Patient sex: M
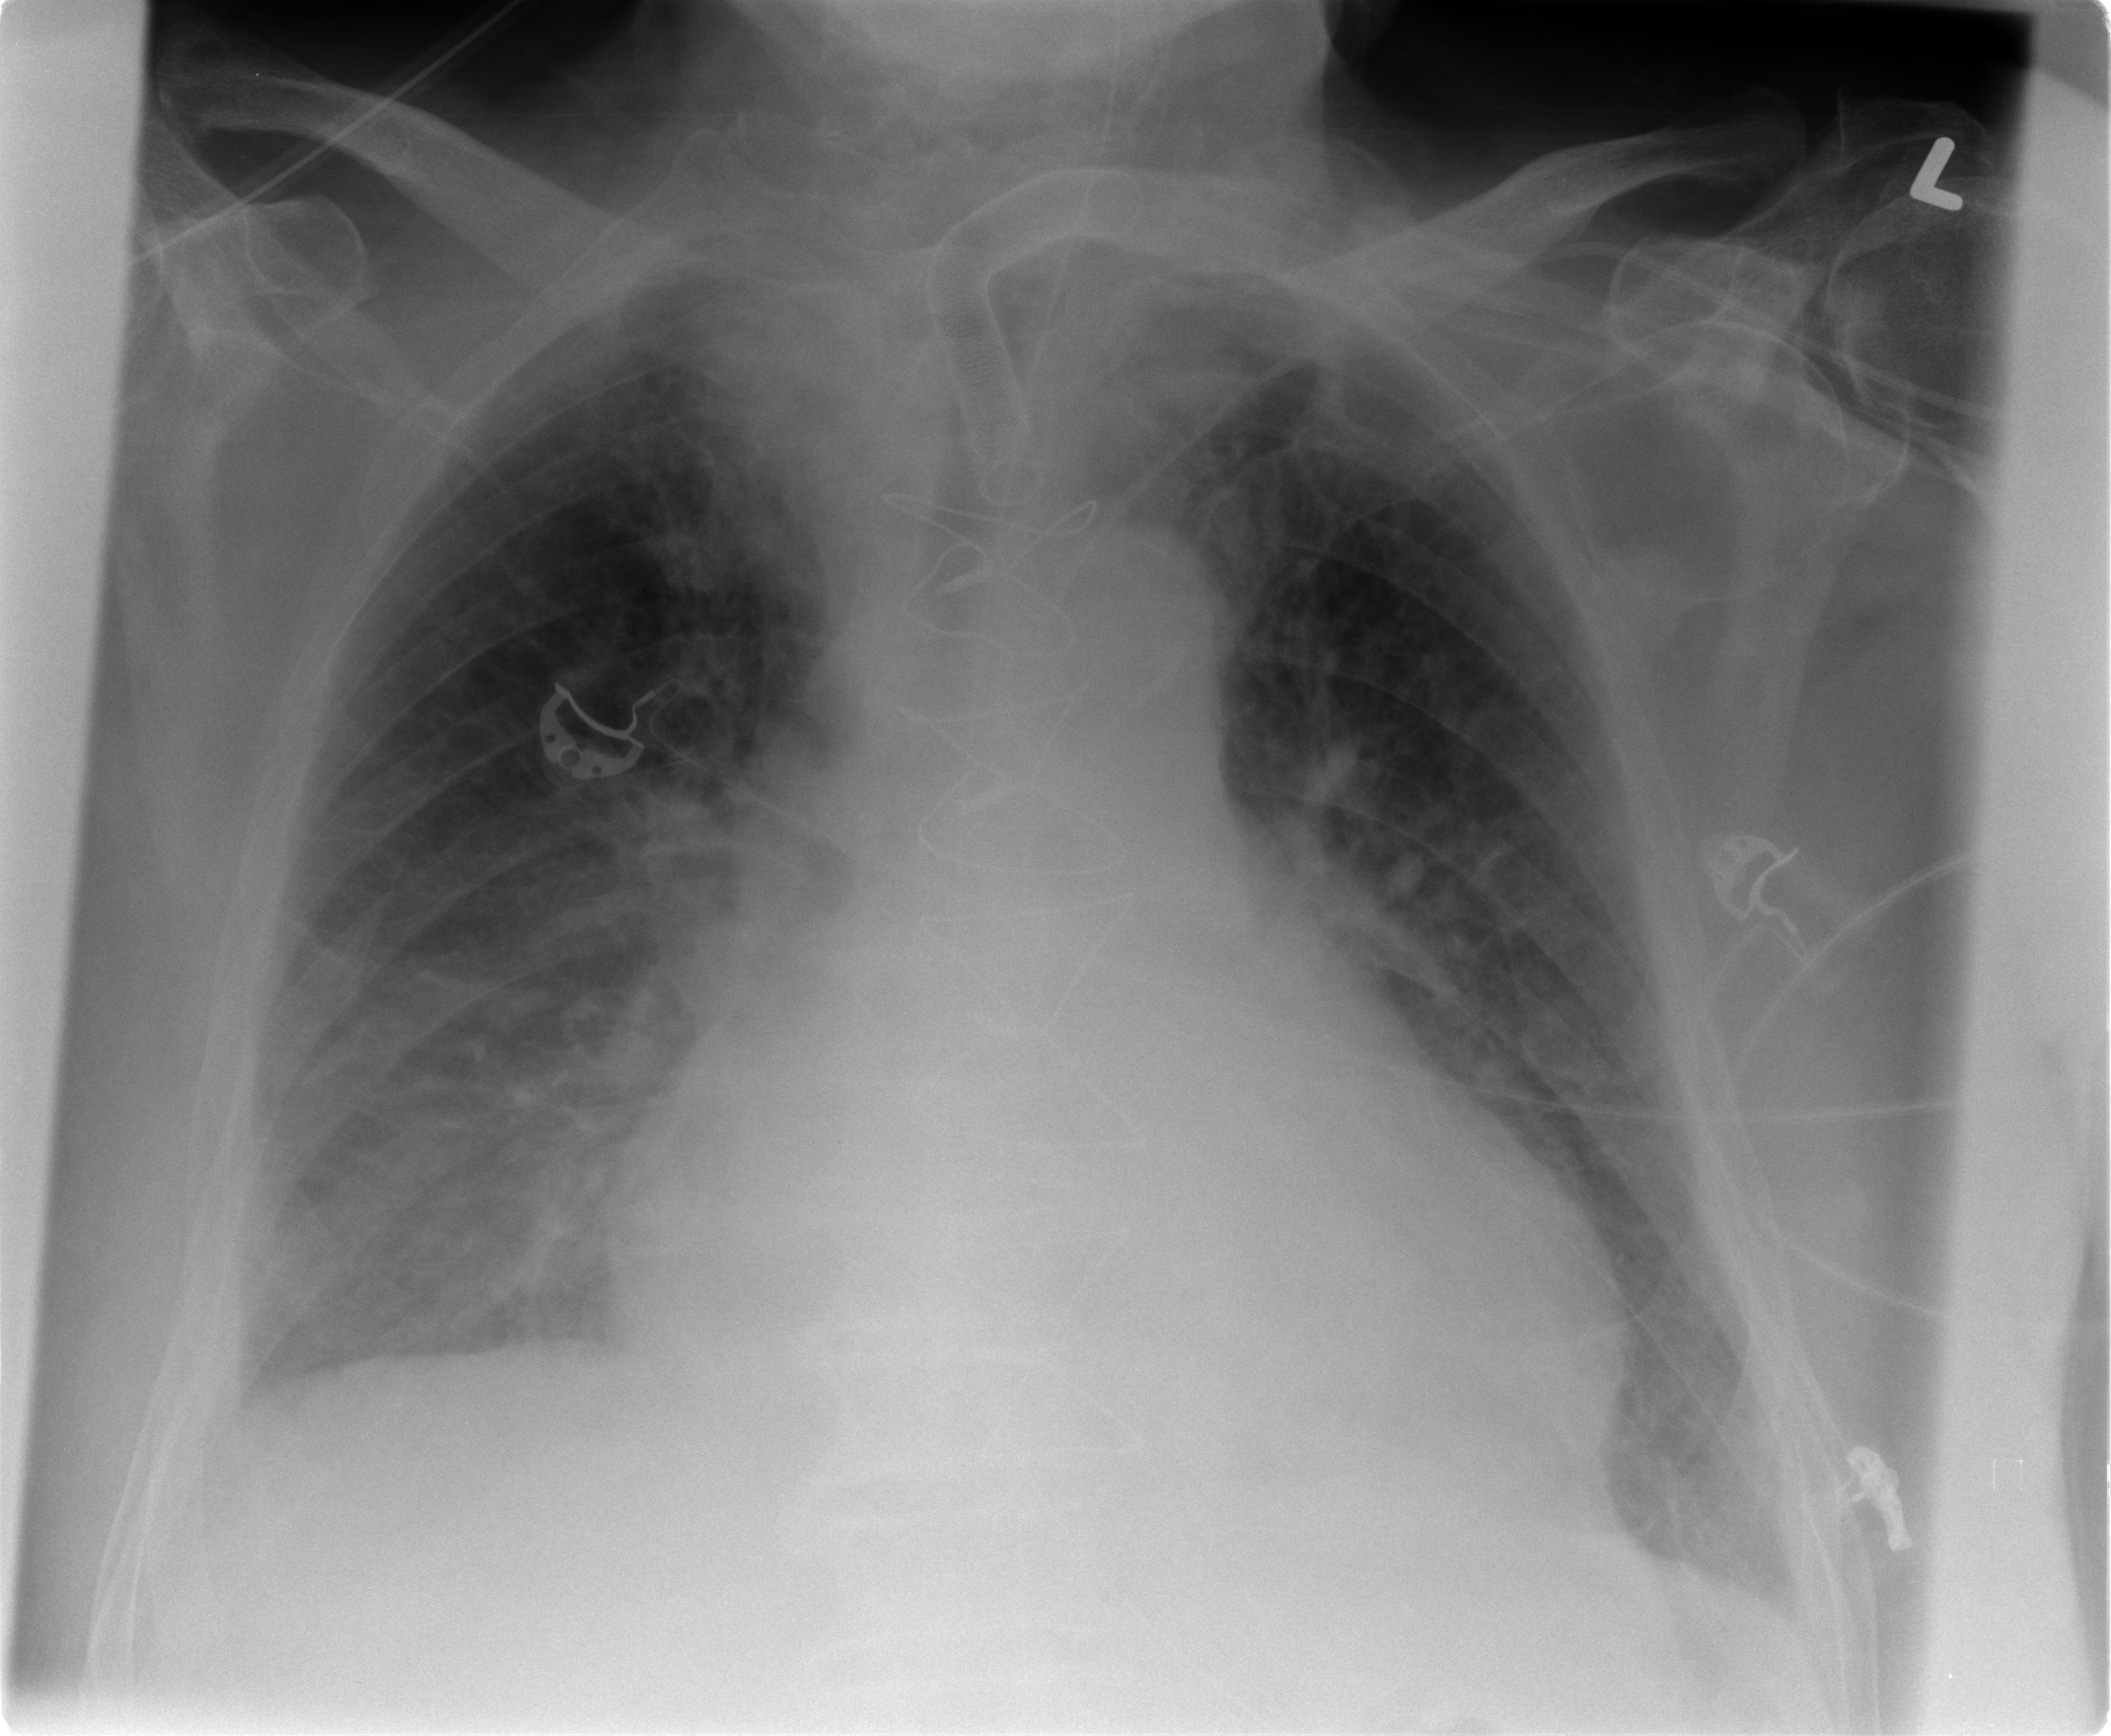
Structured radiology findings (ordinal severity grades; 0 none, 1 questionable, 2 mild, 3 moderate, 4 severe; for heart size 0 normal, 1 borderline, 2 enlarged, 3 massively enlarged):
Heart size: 2
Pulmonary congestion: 2
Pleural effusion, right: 2
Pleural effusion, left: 2
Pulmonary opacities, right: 1
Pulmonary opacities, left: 1
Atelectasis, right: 2
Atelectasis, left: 2